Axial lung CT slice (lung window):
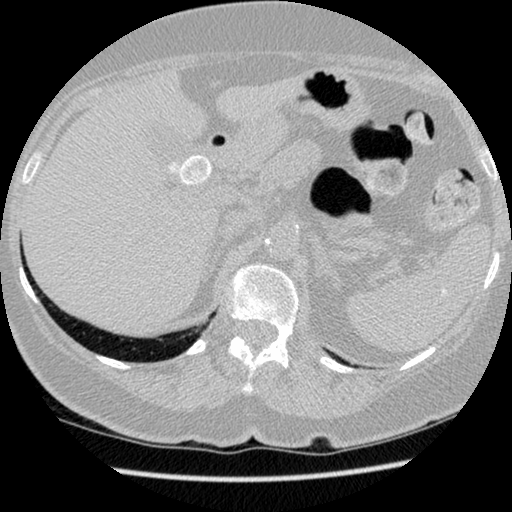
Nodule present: no